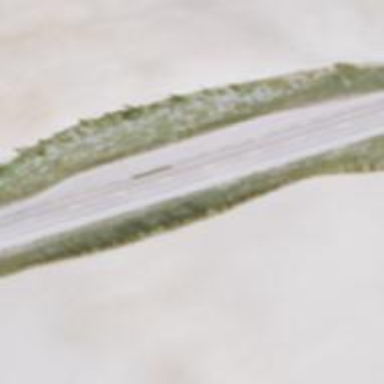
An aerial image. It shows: Asphalt trunk highway.